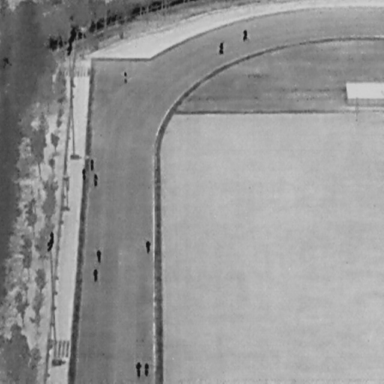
There are 11 People in the infrared image.